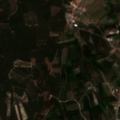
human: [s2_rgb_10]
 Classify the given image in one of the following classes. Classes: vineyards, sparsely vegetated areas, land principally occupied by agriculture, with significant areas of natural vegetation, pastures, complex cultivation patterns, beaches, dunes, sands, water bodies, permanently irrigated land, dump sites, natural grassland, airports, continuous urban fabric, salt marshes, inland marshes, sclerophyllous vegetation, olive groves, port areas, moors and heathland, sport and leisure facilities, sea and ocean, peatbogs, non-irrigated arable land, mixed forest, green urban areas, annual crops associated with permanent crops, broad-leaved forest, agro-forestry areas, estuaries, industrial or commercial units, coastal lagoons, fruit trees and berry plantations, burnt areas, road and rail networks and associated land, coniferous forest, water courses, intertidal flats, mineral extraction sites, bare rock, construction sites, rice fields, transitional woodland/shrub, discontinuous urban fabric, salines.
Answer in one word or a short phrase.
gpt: discontinuous urban fabric, coniferous forest, transitional woodland/shrub